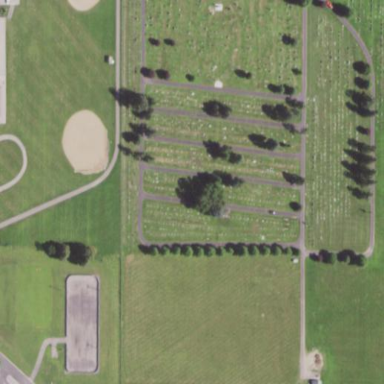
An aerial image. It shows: Cemetery.